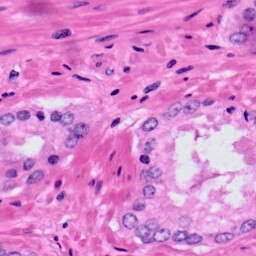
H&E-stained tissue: Prostate